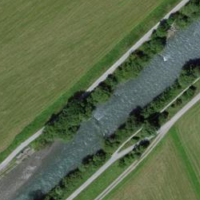
EUNIS habitat code: 57
Species observed at this site:
Hypericum perforatum